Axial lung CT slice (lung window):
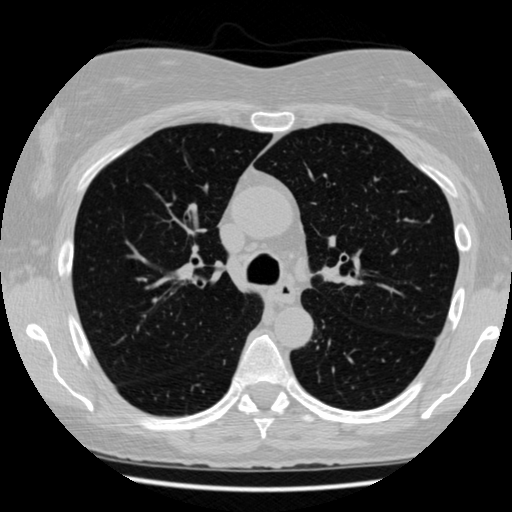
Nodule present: no